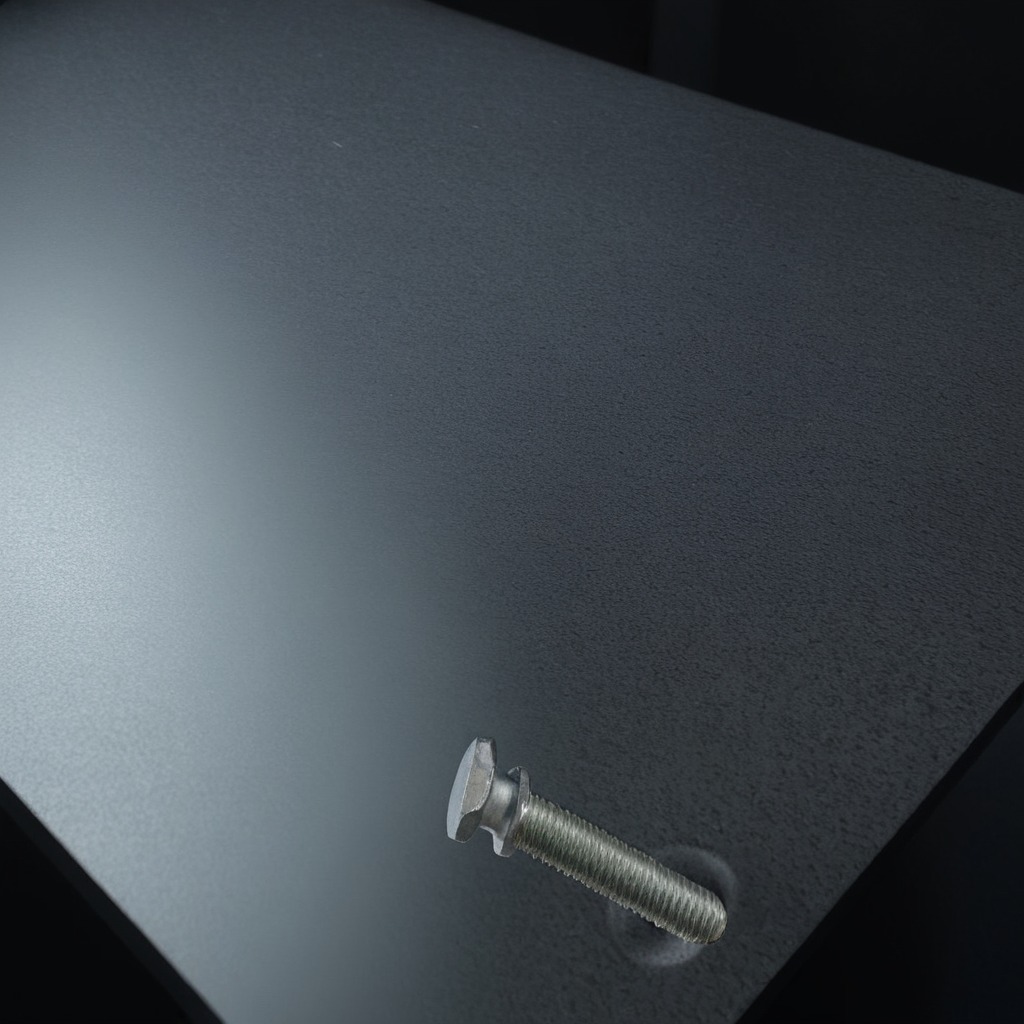
A metal screw lies on a clean granite table inside a workshop at night dim ambient light soft shadows worn but